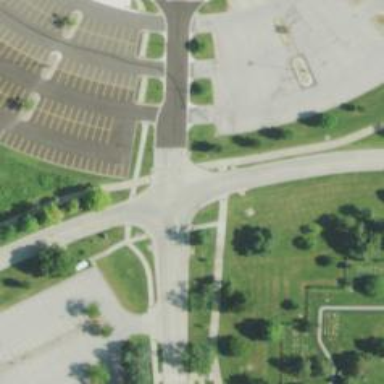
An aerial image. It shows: Uncontrolled footway crossing with line markings.